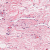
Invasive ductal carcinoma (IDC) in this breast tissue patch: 0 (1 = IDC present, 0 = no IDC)